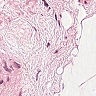
Metastatic tissue present: no